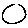
Label: circle